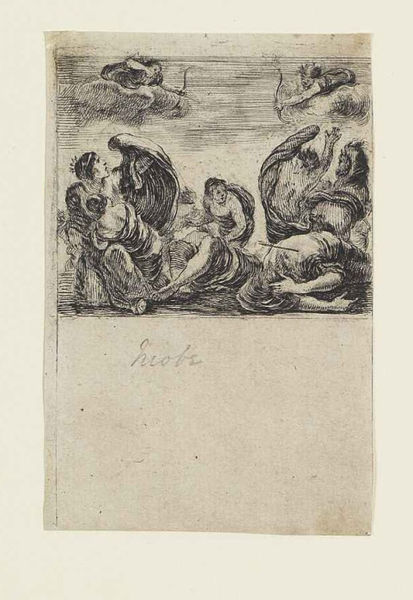
Titel: Jeu de la Mythologie - Niobe
Künstler: Stefano della Bella
Standort: Karlsruhe
Institution: Staatliche Kunsthalle Karlsruhe
Schlagwörter: angriff, flügel, gott, hand, himmel, kampf, kopf, körper, mann, schatten, weiß, wolken, frauen, menschen, see, frau, grau, mitte, rücken, schwarz, skizze, zeichnung, blick, tuch, wolke, beige, symbolismus, alt, gelage, arm, arme, bibel, blicke, mensch, mord, tod, tot, toter, hände, signatur, öl, erde, wolen, figur, gewand, mantel, tücher, kind, blatt, krone, kinder, pferd, chaos, engel, putto, bein, schrift, wellen, papier, liegen, bogen, studie, grafik, graphik, signiert, rand, auto, figuren, romantik, angst, krieg, not, schlacht, sturm, wild, inschrift, goya, liegend, flucht, oben, bögen, name, schild, antike, unterschrift, zettel, kohle, aufruhr, druck, schraffur, schwarz weiß, radierung, stich, seite, illustration, text, buchstaben, knien, tote, verletzt, verletzte, furcht, schrecken, bleistift, allegorie, entwurf, mythologie, göttin, jagd, buchseite, schein, verzweiflung, bedrohung, heiligenschein, erschossen, sterben, altes testament, antik, götter, teufel, griechisch, amazonen, sturz, eros, erhoben, griechenland, armbrust, heilige, töten, kreig, amor, heilig, putten, stiche, kupferstich, verstecken, glauben, verletzung, drehung, putti, pfeil, ungeheuer, bogenschießen, pfeile, schießen, wort, retten, amoretten, beschützen, schutz, römisch, getroffen, legende, armor, hilflos, sorge, abwehr, abwehren, göttinnen, schreck, schuss, zentriert, strichzeichnung, sagen, gefallener, schützen, seriendruck, erdbeere, mythisch, überraschung, pfeil und bogen, bogenschützen, zeuchnung, deckung, gefallene engel, hiob, sagenwelt, drucj, ueichnung, 19. jahrhundert, exlibris, druck#, kampof, gefallener engel, schutzsuchend, hiobs, liobe, pfeilbogen, niobe, strichzeichnunh, liote, schraffurflügel, bogenschießer, jeu de la mythologie, bogenschieen, hiobe